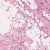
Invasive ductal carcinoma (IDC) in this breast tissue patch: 1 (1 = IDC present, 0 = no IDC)